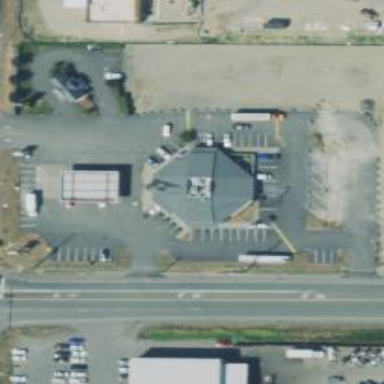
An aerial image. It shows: Convenience shop.